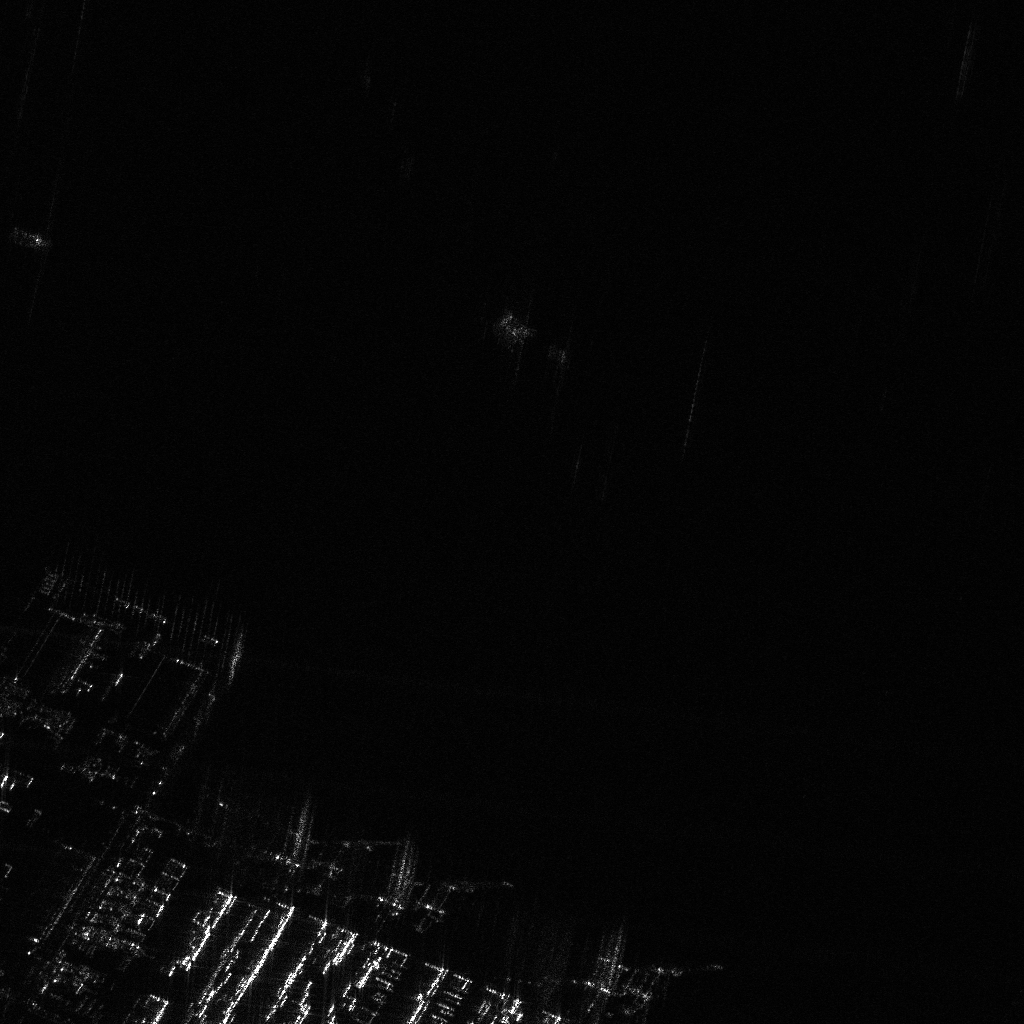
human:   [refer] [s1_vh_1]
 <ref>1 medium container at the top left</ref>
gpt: <box>[[0, 21, 5, 24, 20]]</box>